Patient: sex M, age 67
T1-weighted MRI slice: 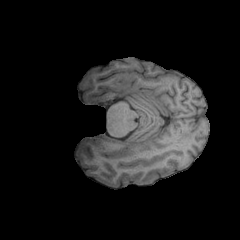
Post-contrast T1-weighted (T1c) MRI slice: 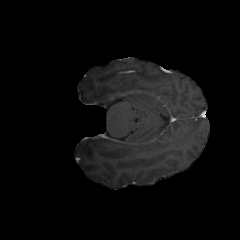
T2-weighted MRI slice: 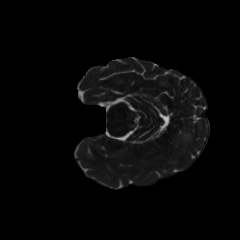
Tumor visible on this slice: no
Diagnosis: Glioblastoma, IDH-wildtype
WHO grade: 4